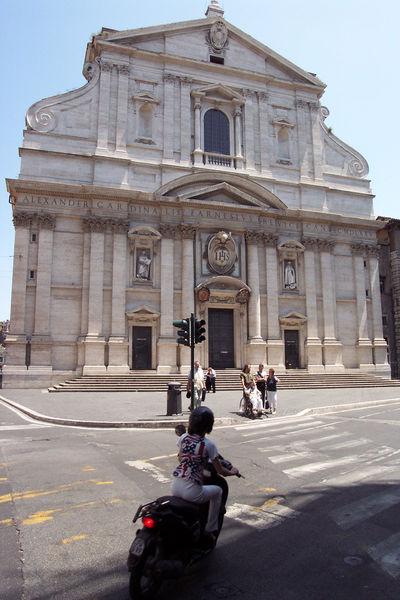
Titel: Fassade von Il Gesù in Rom
Künstler: Giacomo della Porta
Standort: Rom, Il Gesù (EU - I - Latium)
Schlagwörter: blau, himmel, schatten, gelb, menschen, ausschnitt, fussgänger, marmor, straße, säule, säulen, gebäude, rot, leute, barock, sockel, stein, kirche, sonne, front, renaissance, fassade, italien, passanten, süden, platz, pilaster, figuren, treppe, inschrift, stufen, foto, fotografie, rom, portal, wappen, voluten, römisch, nischen, ädikula, zweigeschossig, zweistöckig, hauptportal, il gesu, mülleimer, ampel, mülltonne, rollstuhl, roller, zebrastreifen, gebel, motorrad, doppelpilaster, mofa, röm, nebenportale, zweistäcik, haltelinie, motorradfahrer